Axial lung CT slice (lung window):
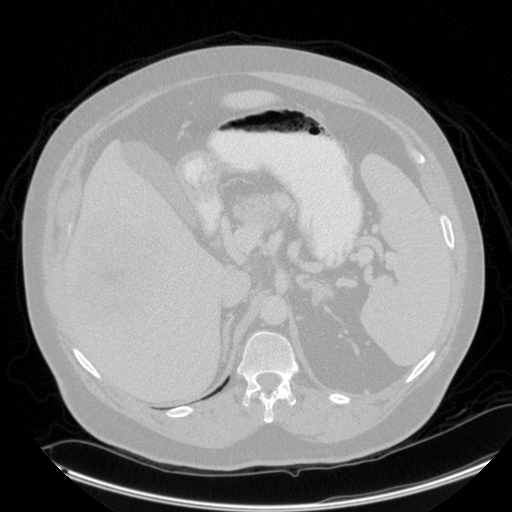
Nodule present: no